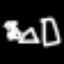
Label: The Eiffel Tower